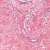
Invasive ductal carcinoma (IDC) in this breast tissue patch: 0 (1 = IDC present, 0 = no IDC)